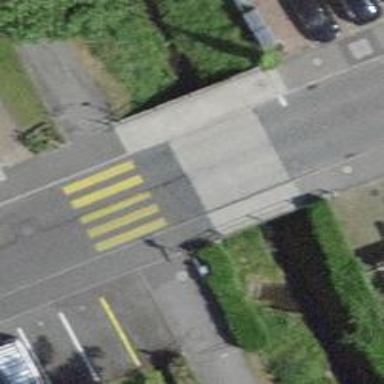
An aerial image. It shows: Kerb serving as barrier.